Question: I want to create a clickable rounded rectangle that will change color when clicked, using bootstrap. The best way I found to do this is with a span.
Here is the example code I've written:
'''
<p id="proyect_c_leasons" style="height:30px;vertical-align:middle;display:table-cell"> <span class="label label-default" style="background-color:#D80909;width:35px;height:25px;display:inline-block" onclick='console.log("hola")'> </span> <b>Lecciones Aprendidas</b> </p>
'''
This is what it shows:

What I want is the text to be align to the middle of the red square instead of the bottom of the red square.
This code:
'''
<p id="proyect_c_leasons"> <span class="label label-default" style="background-color:#D80909;width:35px;height:25px;display:inline-block" onclick='console.log("hola")'> </span> <b>Lecciones Aprendidas</b> </p>
'''
Shows the exact same thing (basically p ignores everything I write into style)
Can anyone provide me with a way to fix this? Or an alternative?
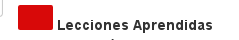
Answer: Set line-height for the div and then vertical-align the span within.
'''
<p id="proyect_c_leasons" style="height:30px;line-height:30px;display:table-cell">
<span class="label label-default" style="background-color:#D80909;width:35px;height:30px;display:inline-block;vertical-align:middle;" onclick='console.log("hola")'>
</span>
<b>Lecciones Aprendidas</b>
</p>
'''
<URL>